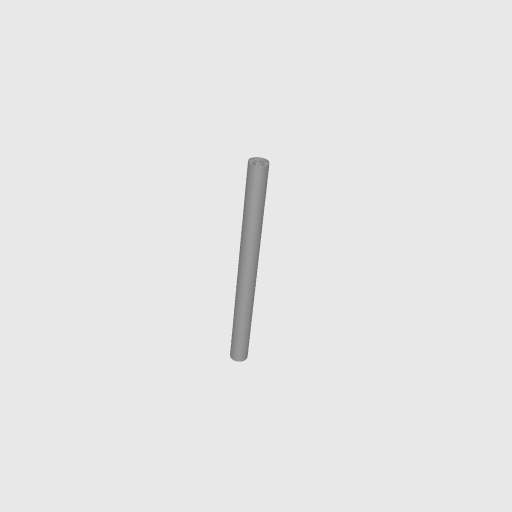
Part: GoTUBE384